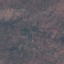
Label: HerbaceousVegetation